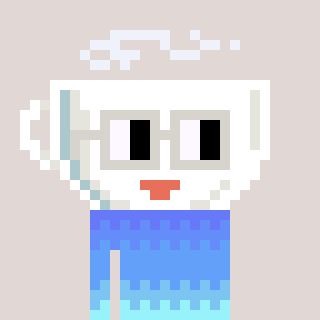
a pixel art character with square light gray glasses, a mug-shaped head and a teal-colored body on a warm background